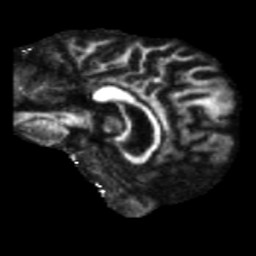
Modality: FA
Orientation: sagittal
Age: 60
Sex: male
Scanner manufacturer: siemens
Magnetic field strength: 3 T
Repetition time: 5.47 s
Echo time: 0.0854 s